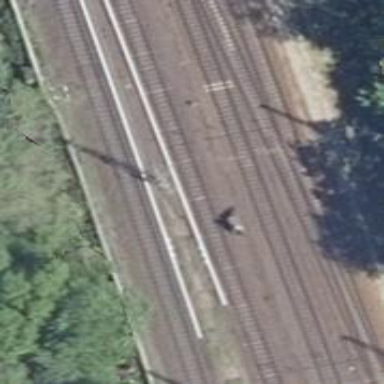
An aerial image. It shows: Railway signal.